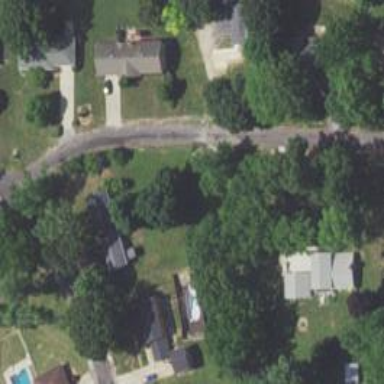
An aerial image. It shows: Asphalt road in residential area.